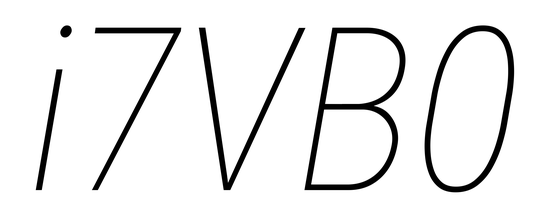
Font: Roboto-Italic_Condensed_Thin_Italic